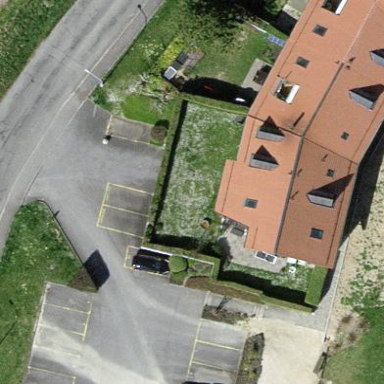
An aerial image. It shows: Parking space is available.